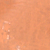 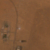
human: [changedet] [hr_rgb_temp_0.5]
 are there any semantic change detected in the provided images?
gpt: A road was built in the desert.